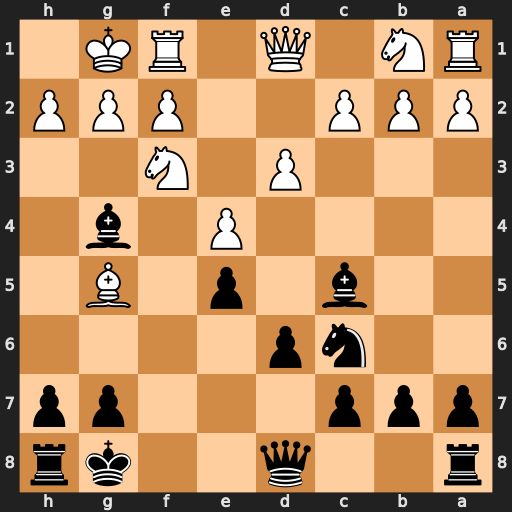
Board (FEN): r2q2kr/ppp3pp/2np4/2b1p1B1/4P1b1/3P1N2/PPP2PPP/RN1Q1RK1
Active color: b
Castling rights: -
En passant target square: -
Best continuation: Bxf3 Qxf3 Qxg5